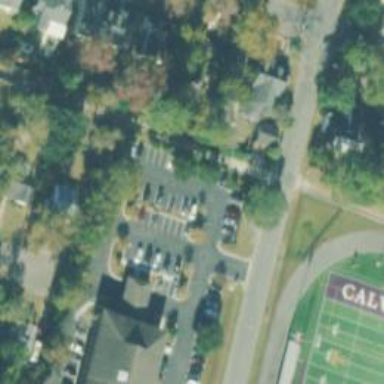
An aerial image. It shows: Parking space.